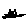
Label: cat